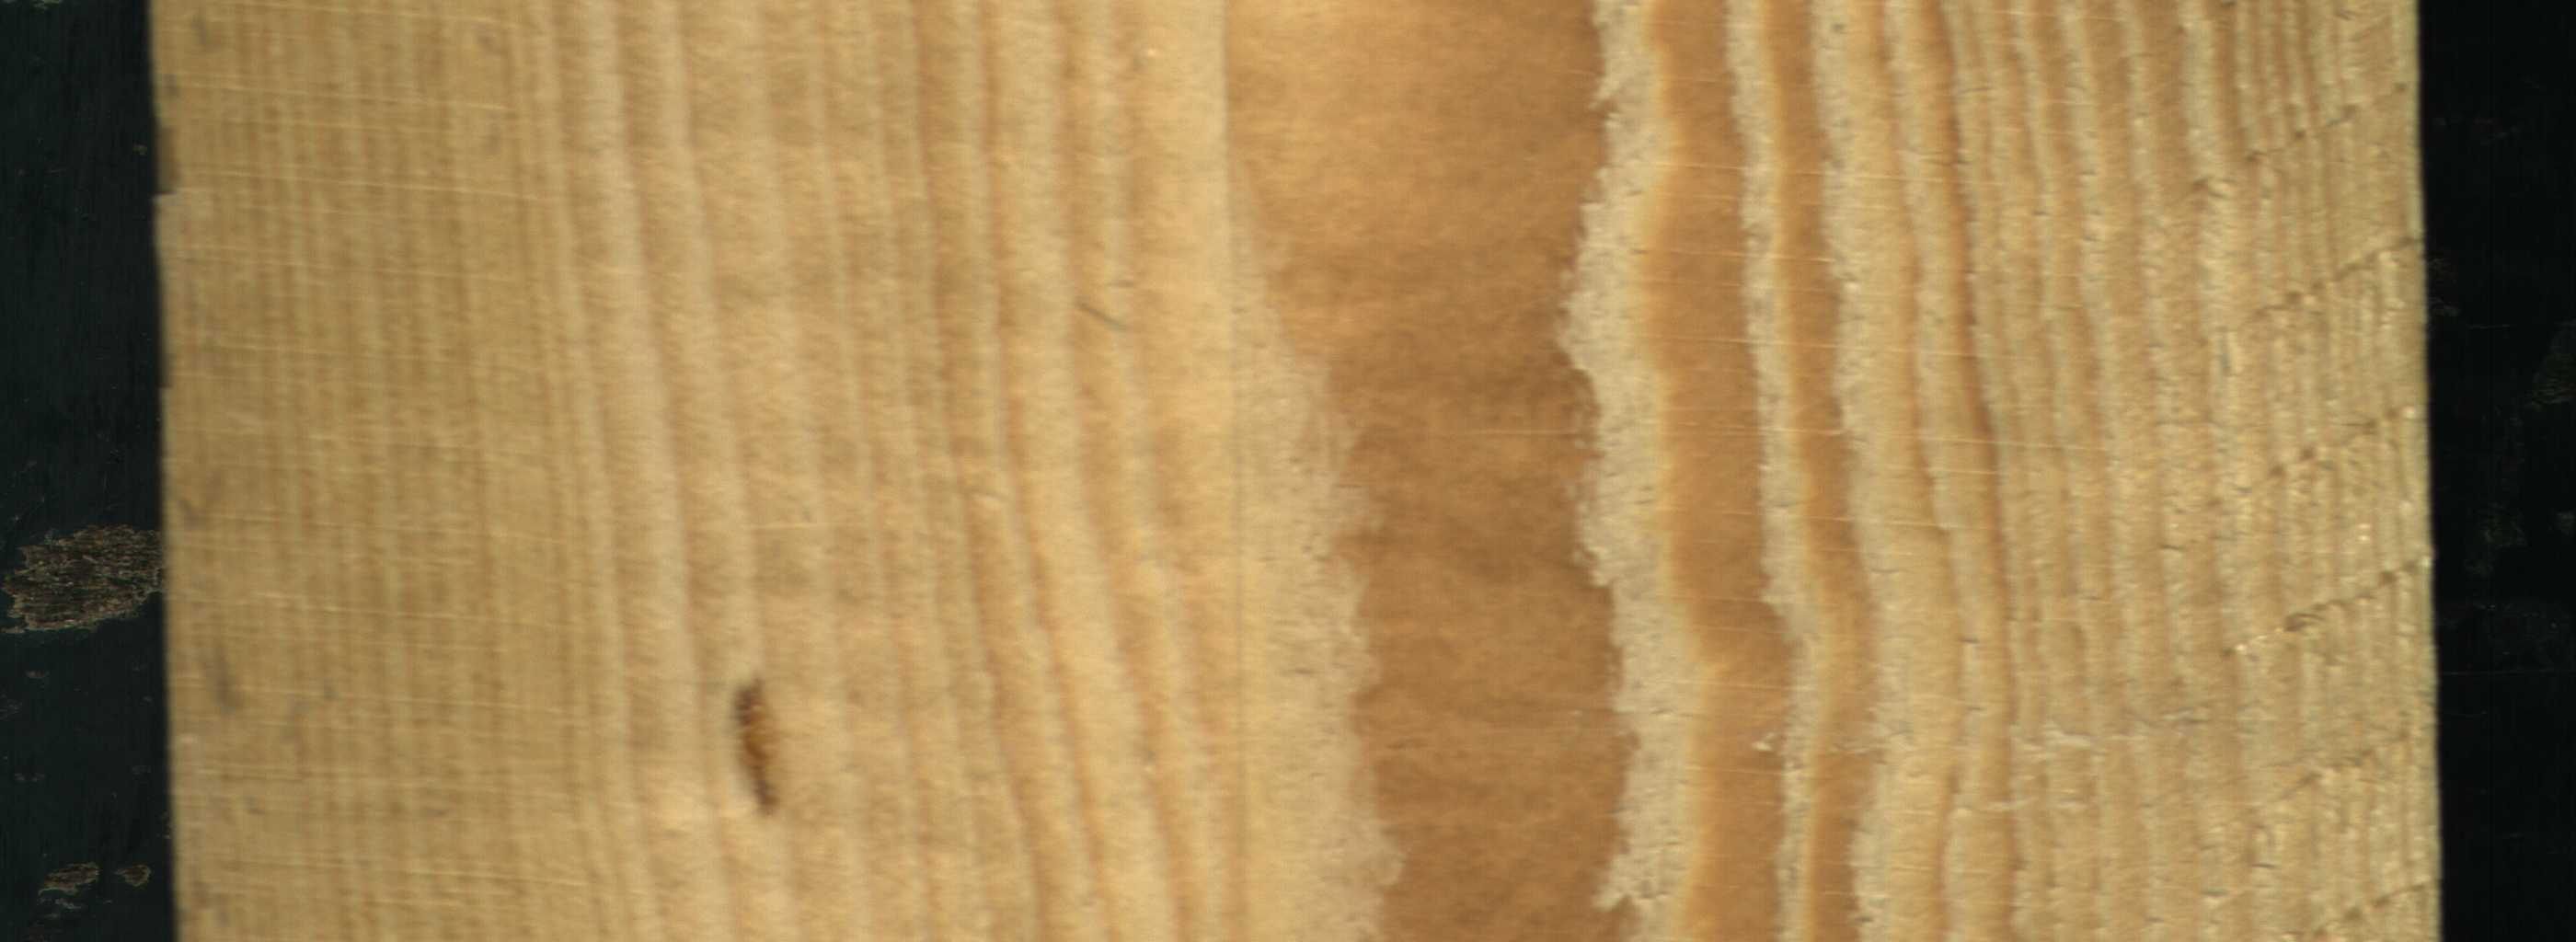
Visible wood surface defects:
resin